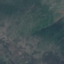
Land use / land cover class: HerbaceousVegetation